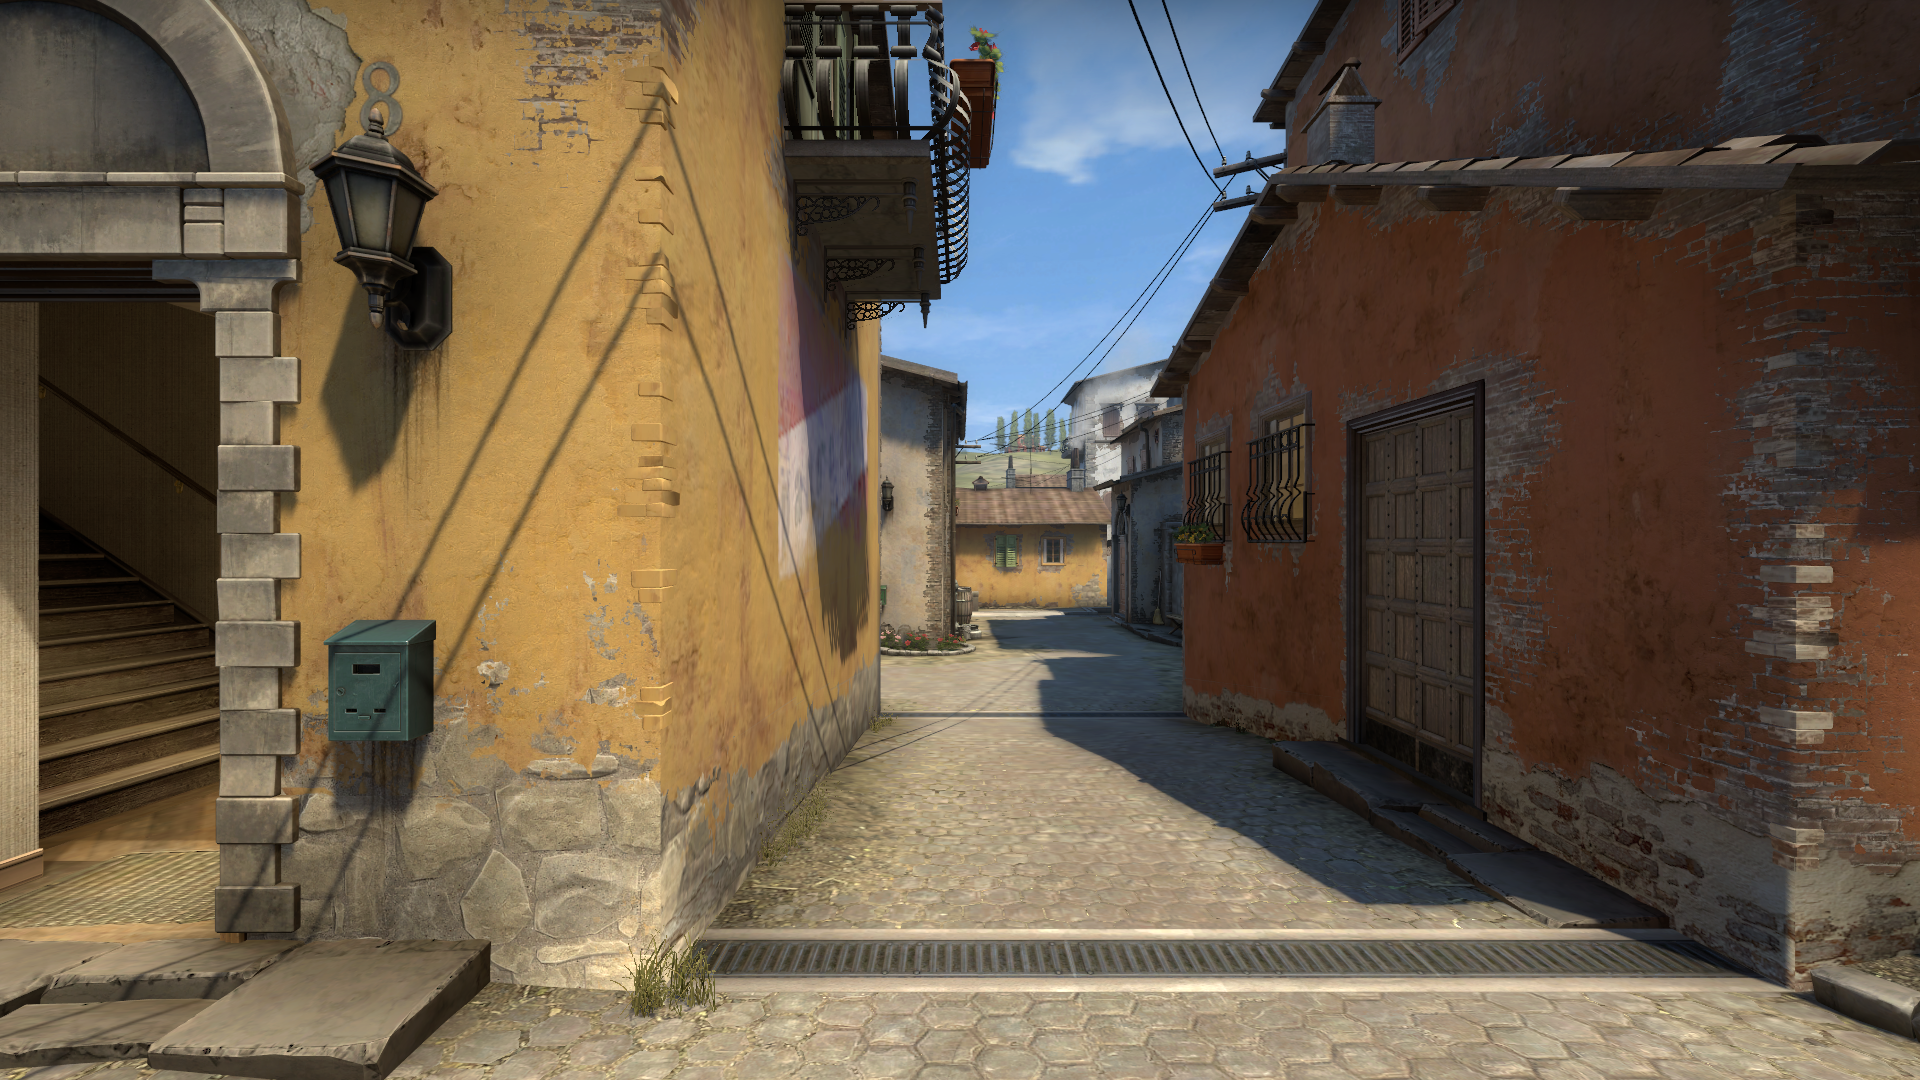
Map: de_inferno